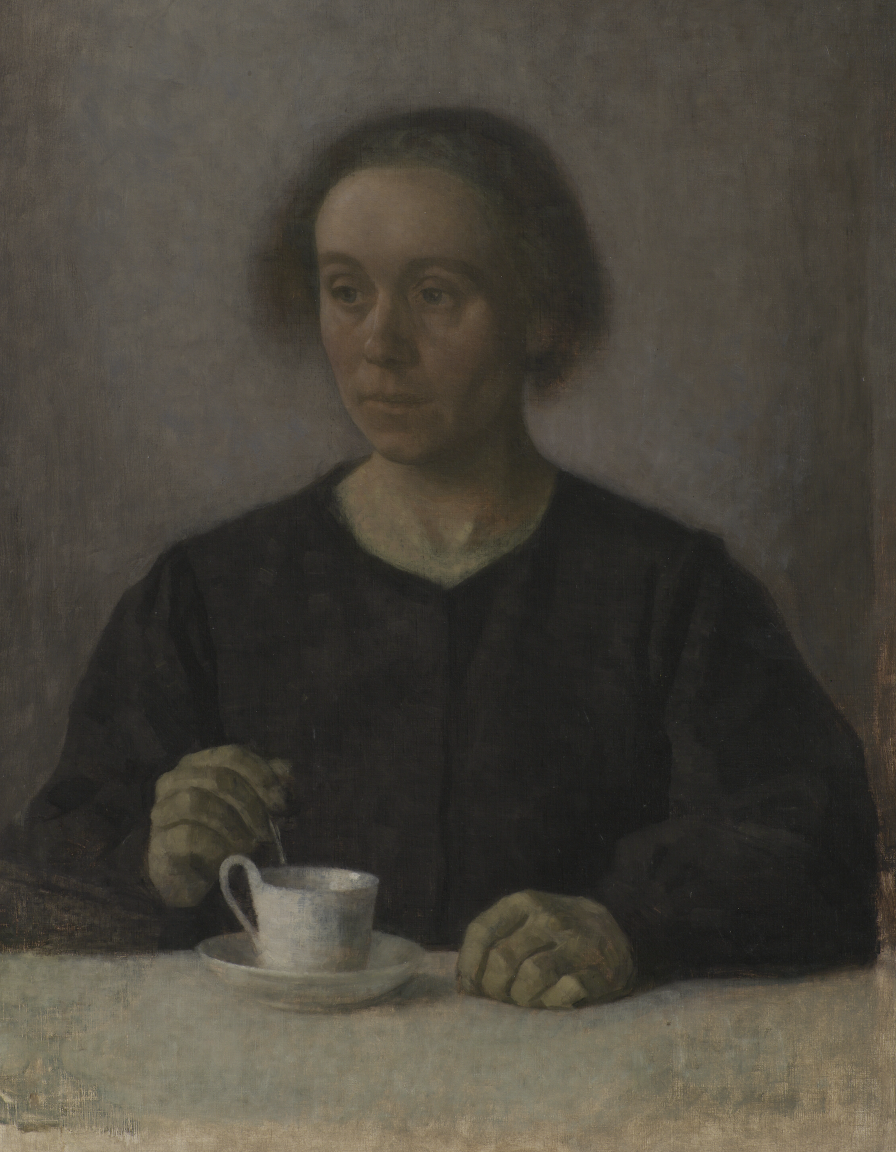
portrait painting, medium, dark chiaroscuro, woman with eyes averted in contemplative expression on dark clothing seated at table with white tablecloth, one hand holding a spoon stirring a white porcelain teacup on saucer, other hand resting closed on table, neutral muted grey background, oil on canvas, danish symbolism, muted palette